Question:
I'm using the new Native Checkout PayPal SDK for iOS and I've been following every step in the documentation but getting -invalid client_id or redirect_uri.
'''
let config = CheckoutConfig(
clientID: "clientID",
returnUrl: "returnUrl://paypalpay",
environment: .sandbox
)
Checkout.set(config: config)
'''
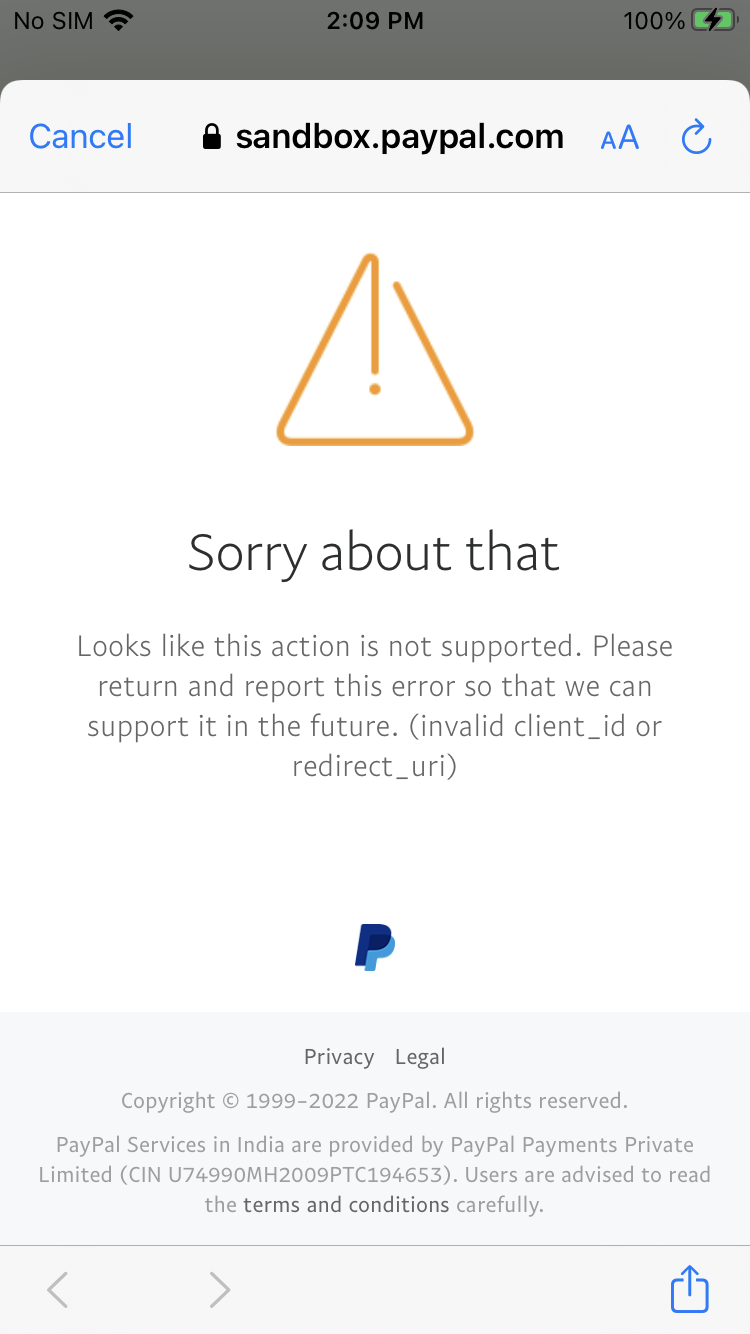
Answer: If you are sure that your client_id is true than you need to set returnUrl to your SDK init and to PayPal dashboard. For the returnUrl you can use deeplink with your url scheme on my case "xxx//:paypalpay".
'''
let config = CheckoutConfig(clientID: "XXX", returnUrl: "XXX://paypalpay", environment: environment)
Checkout.set(config: config)
'''